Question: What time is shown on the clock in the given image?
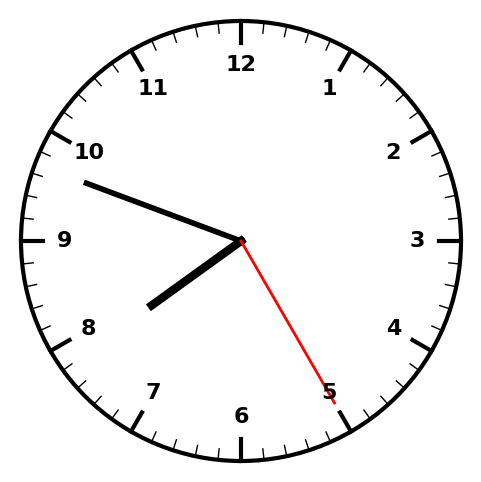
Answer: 07:48:25